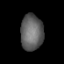
Tissue: prostate
Cell type: Myeloid cells
Senescence score: 0.7303
Nuclear area (px): 789
Mean DAPI intensity: 98.014